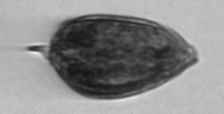
Label: Prorocentrum_micans